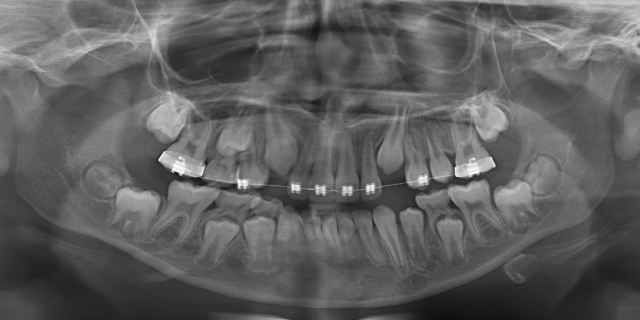
adult